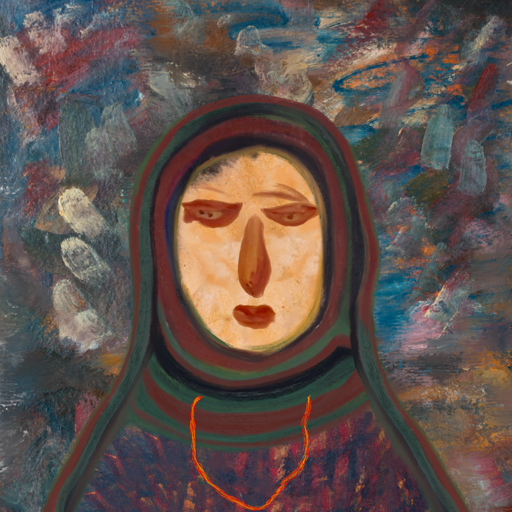
Background: Boggyland, Head And Neck Front: Childish, Face Front: Pious_Lady, Bust: In_The_Sun, Hair Front: Blank, Head Accessory: After_Raid_Scarf, Second Necklace: Gypsy_Mother_2, Necklace: Blank, Baby: Blank